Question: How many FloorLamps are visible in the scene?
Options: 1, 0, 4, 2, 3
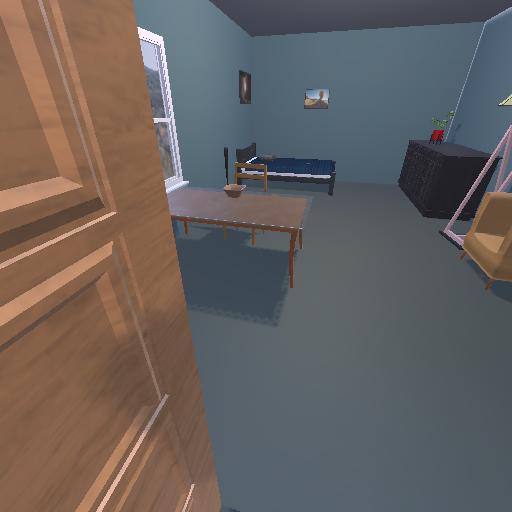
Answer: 1